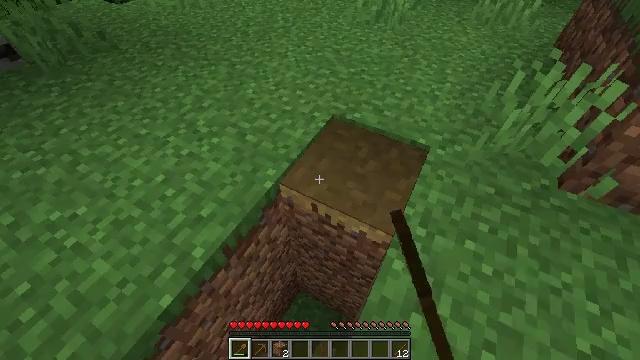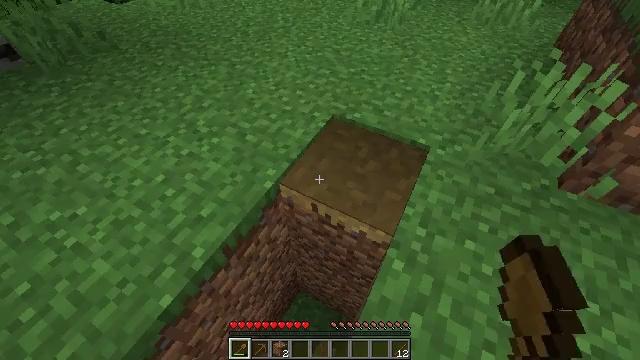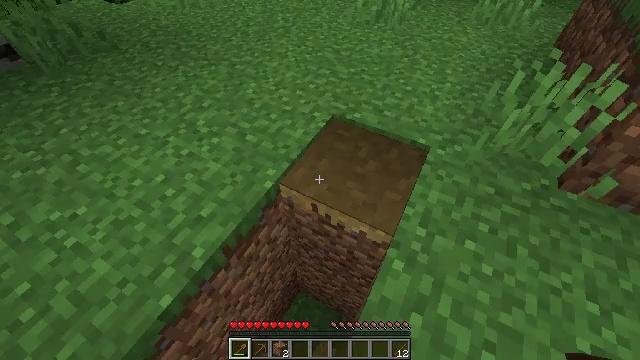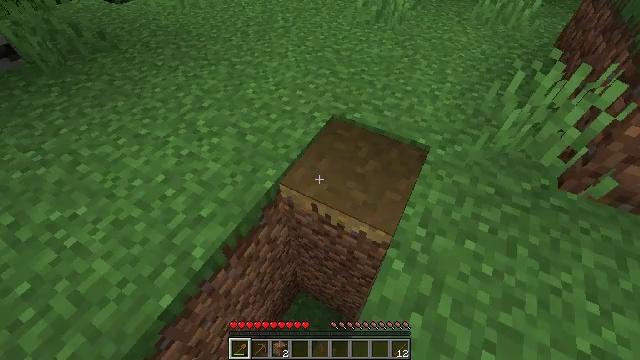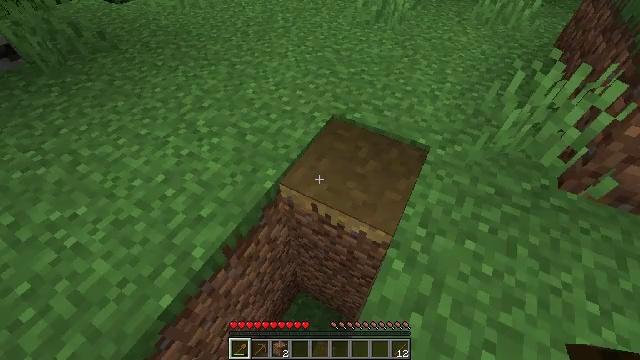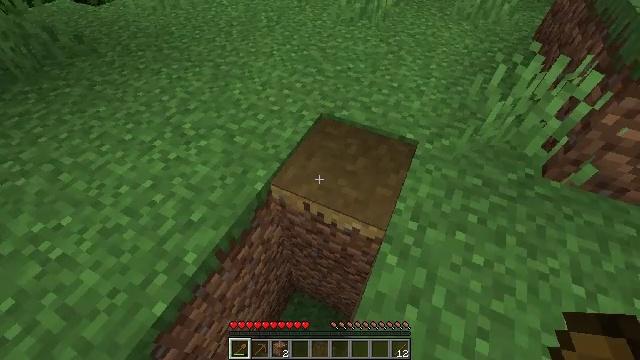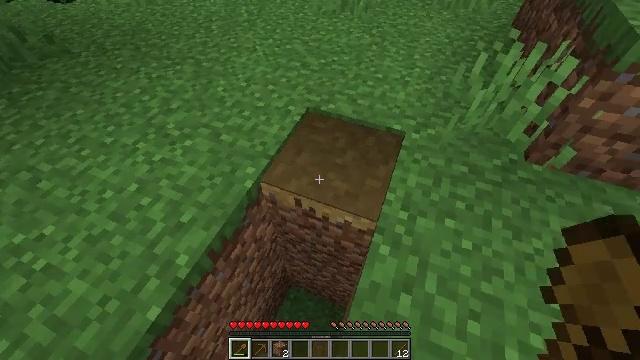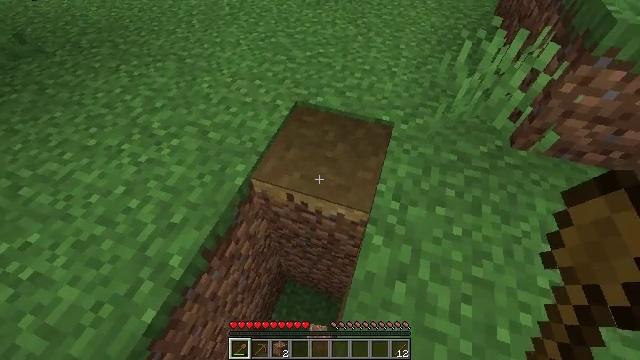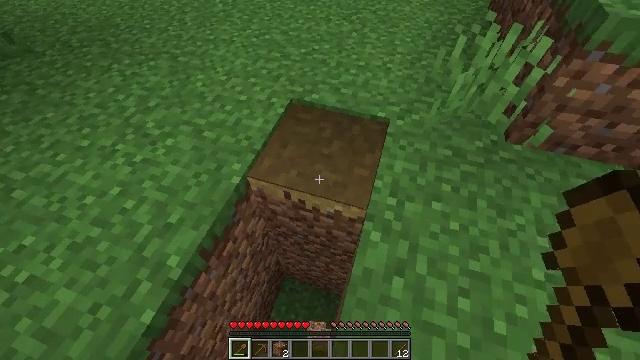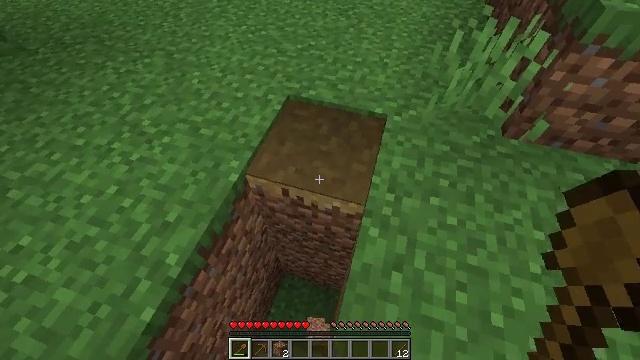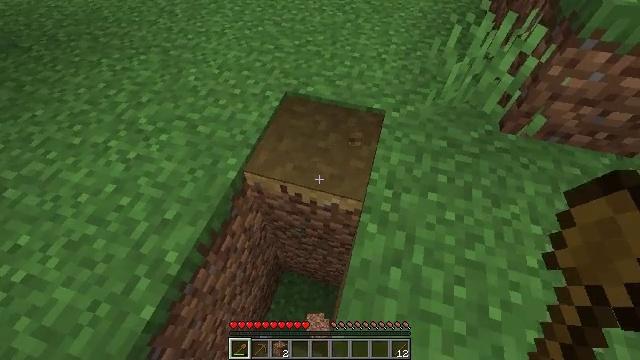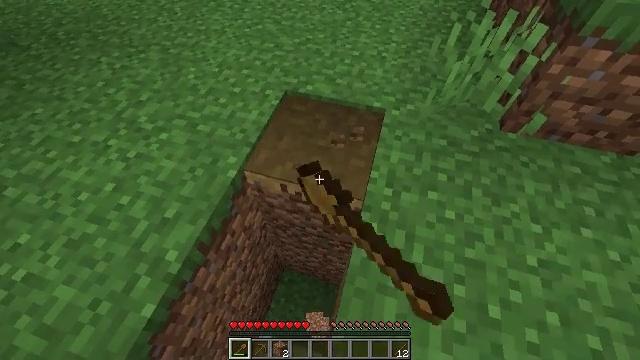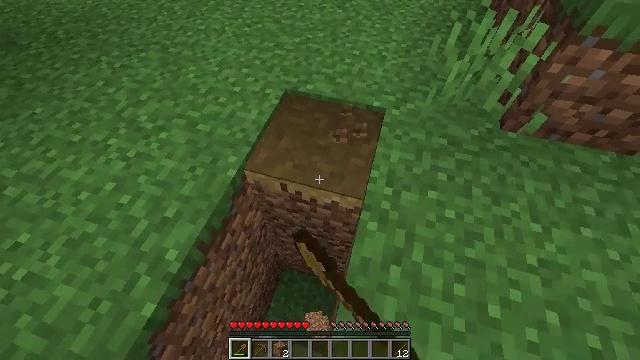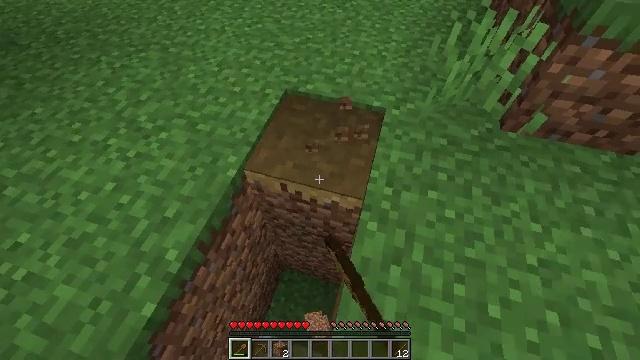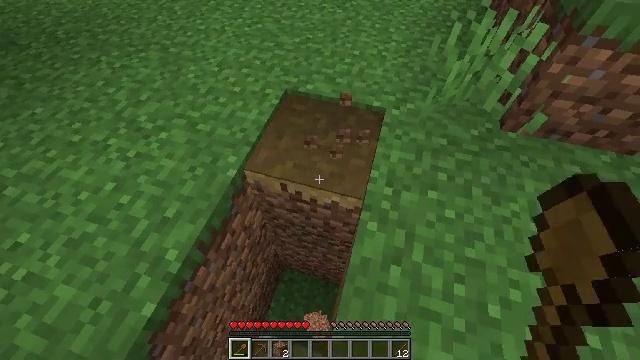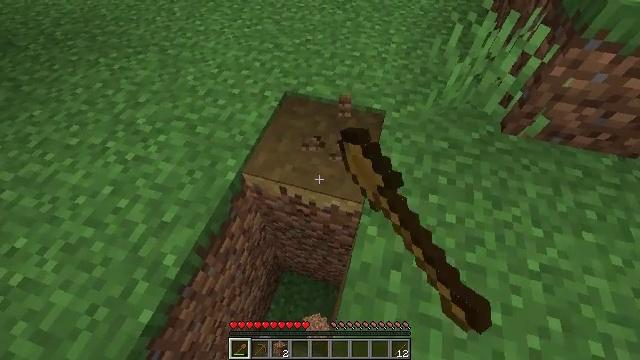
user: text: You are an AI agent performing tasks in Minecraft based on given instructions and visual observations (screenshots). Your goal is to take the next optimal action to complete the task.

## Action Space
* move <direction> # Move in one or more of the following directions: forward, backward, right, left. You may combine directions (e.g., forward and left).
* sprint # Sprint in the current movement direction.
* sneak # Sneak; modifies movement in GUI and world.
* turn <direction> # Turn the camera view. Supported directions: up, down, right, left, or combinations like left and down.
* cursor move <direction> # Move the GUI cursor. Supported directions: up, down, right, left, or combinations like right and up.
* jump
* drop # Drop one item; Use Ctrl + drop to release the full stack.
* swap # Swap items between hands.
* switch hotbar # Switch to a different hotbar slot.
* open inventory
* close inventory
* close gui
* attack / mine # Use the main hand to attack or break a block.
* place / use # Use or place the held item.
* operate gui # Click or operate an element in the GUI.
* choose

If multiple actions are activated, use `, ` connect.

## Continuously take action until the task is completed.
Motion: motion action
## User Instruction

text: Mine the grass path to create a new path.
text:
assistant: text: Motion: no_op
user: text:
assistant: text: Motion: no_op
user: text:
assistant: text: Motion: no_op
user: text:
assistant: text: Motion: no_op
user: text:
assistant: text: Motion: turn right
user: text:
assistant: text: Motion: turn right and down
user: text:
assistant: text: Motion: turn right and down
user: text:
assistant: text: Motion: turn right
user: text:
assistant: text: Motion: no_op
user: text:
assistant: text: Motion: attack / mine
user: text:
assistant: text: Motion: attack / mine
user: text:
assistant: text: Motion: attack / mine
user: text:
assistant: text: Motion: attack / mine
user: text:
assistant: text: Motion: attack / mine
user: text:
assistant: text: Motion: move forward, attack / mine
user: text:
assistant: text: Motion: attack / mine
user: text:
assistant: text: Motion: attack / mine
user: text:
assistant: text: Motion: attack / mine
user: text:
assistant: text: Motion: attack / mine
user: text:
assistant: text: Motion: attack / mine
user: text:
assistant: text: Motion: attack / mine
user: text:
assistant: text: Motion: attack / mine
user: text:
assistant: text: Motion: attack / mine
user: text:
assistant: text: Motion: attack / mine
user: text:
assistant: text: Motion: attack / mine
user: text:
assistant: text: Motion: attack / mine
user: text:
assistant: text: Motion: attack / mine
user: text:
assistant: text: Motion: attack / mine
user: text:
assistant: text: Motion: attack / mine